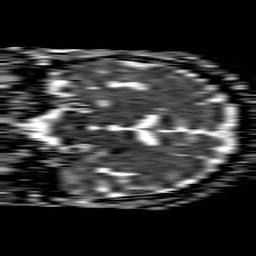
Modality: ADC
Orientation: coronal
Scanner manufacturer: philips
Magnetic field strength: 1.5 T
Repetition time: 4.6 s
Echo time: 0.08517 s